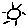
Label: sun